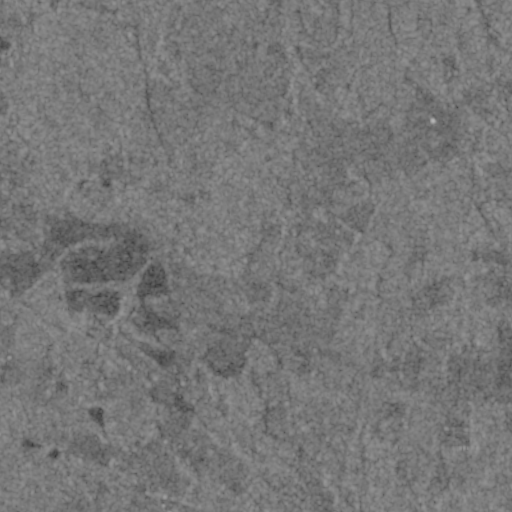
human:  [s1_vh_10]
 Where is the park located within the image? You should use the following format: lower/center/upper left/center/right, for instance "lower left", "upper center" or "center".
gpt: The park is located in the lower left of the image.
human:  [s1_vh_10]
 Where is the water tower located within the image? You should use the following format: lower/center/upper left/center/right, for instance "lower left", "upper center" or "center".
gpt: The water tower is located in the lower left of the image.
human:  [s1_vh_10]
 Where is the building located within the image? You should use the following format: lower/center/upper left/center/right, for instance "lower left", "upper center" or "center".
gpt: The building is located in the lower left of the image.
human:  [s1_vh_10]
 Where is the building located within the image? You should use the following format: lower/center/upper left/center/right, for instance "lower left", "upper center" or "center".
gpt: The building is located in the lower of the image.
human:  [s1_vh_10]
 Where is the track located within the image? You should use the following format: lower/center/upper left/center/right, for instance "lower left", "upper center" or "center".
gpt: There is no track in the image.

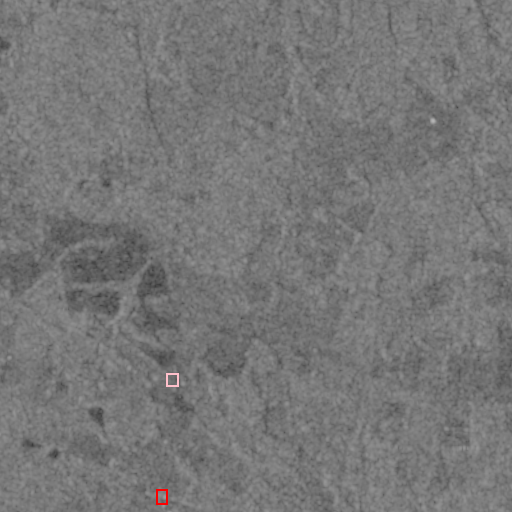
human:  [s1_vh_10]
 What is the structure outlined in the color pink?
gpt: The structure outlined in pink is a park.
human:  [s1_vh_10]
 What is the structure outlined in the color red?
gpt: The structure outlined in red is a building.
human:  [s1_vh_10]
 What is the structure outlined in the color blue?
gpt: There is no blue outline.